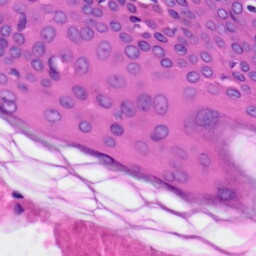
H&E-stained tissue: Skin